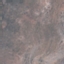
Land use / land cover class: HerbaceousVegetation